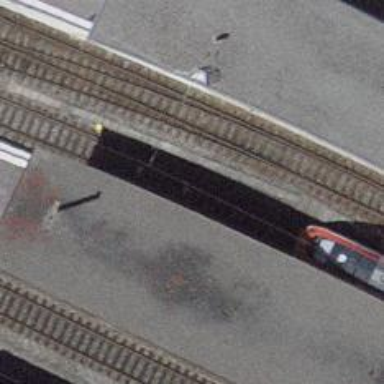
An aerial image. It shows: Railway signal.